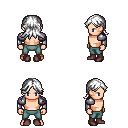
a pixel art fantasy rpg character, male body template, human, light skin, steel arm armor, teal pants, white loose hair, maroon shoes, four views (front, back, left, right), 2x2 character sprite sheet, small pixel art, hard edges, no anti-aliasing